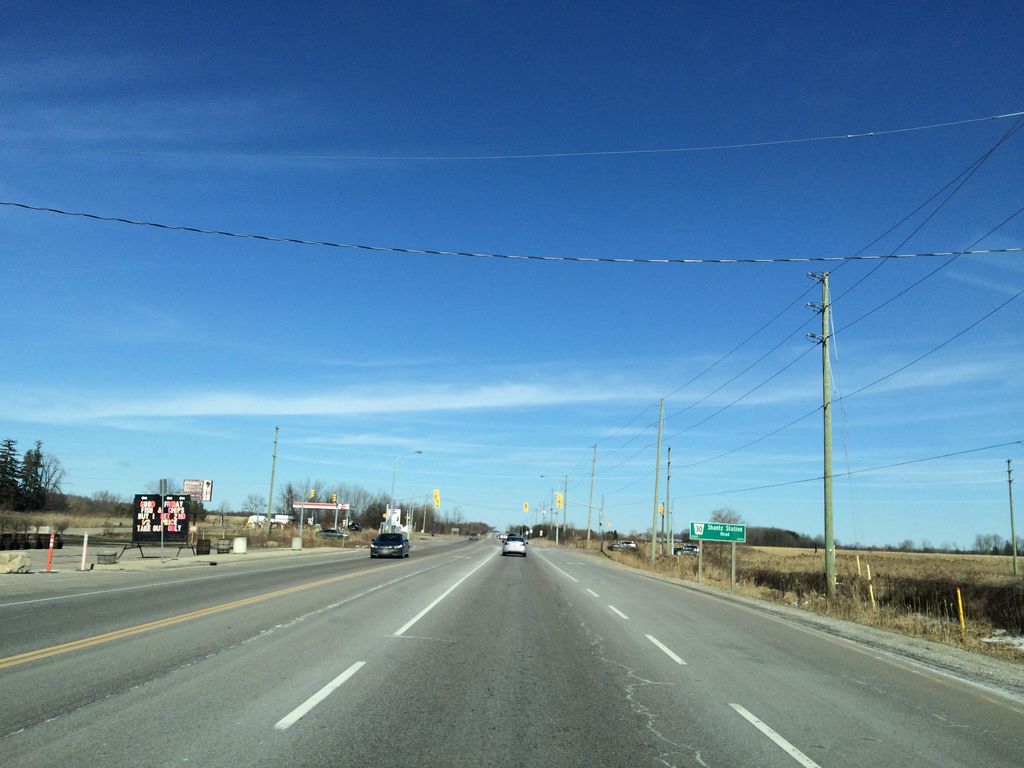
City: kitchener-waterloo